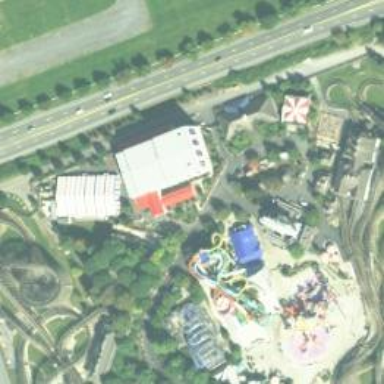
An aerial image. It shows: Water slide attraction.